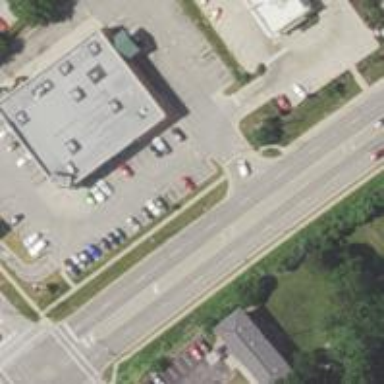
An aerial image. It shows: Retail building.